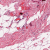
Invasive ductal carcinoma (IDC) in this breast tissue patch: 0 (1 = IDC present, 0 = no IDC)